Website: lowes
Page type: store-pickup
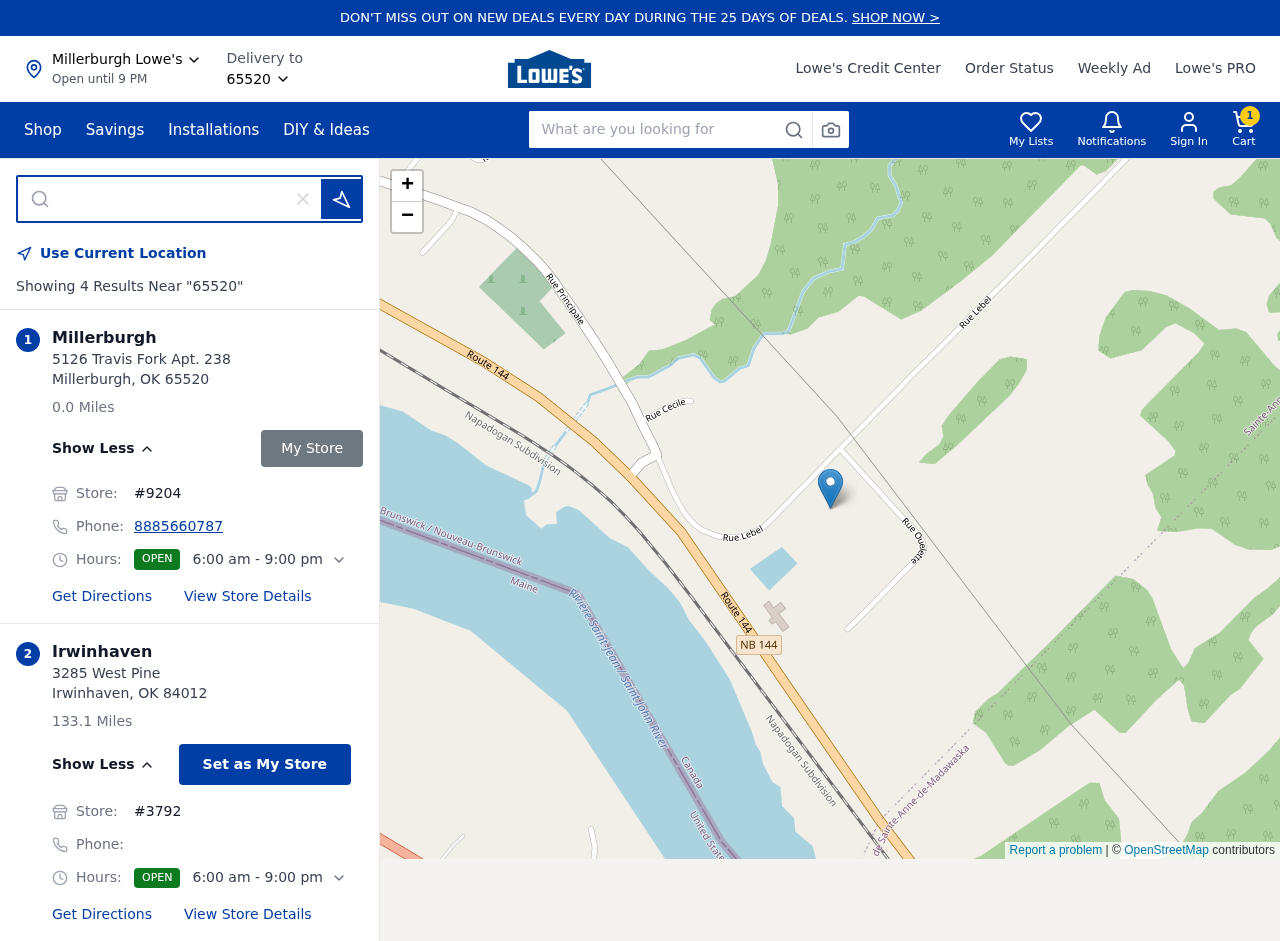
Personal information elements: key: PII_CITY
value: Millerburgh
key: PII_CITY2
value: Irwinhaven
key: PII_LOCATION1_STREET
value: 5126 Travis Fork Apt. 238
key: PII_LOCATION2_POSTCODE
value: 84012
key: PII_LOCATION2_STREET
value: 3285 West Pine
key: PII_PHONE
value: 8885660787
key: PII_POSTCODE
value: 65520
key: PII_STATE_ABBR
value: OK
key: PII_POSTCODE3
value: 65520
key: PII_POSTCODE_FULL
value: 65520
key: PII_POSTCODE_NUMERIC
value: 65520
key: PII_STATE_ABBR2
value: OK
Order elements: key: ORDER_NUM_ITEMS
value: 1
Search elements: key: HEADER_SEARCH
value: What are you looking for
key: SEARCH_STORE_LOCATION
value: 65520